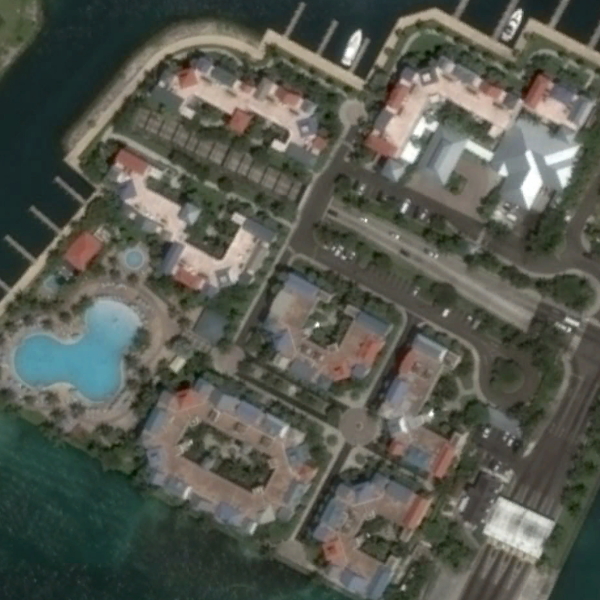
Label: Resort